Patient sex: F
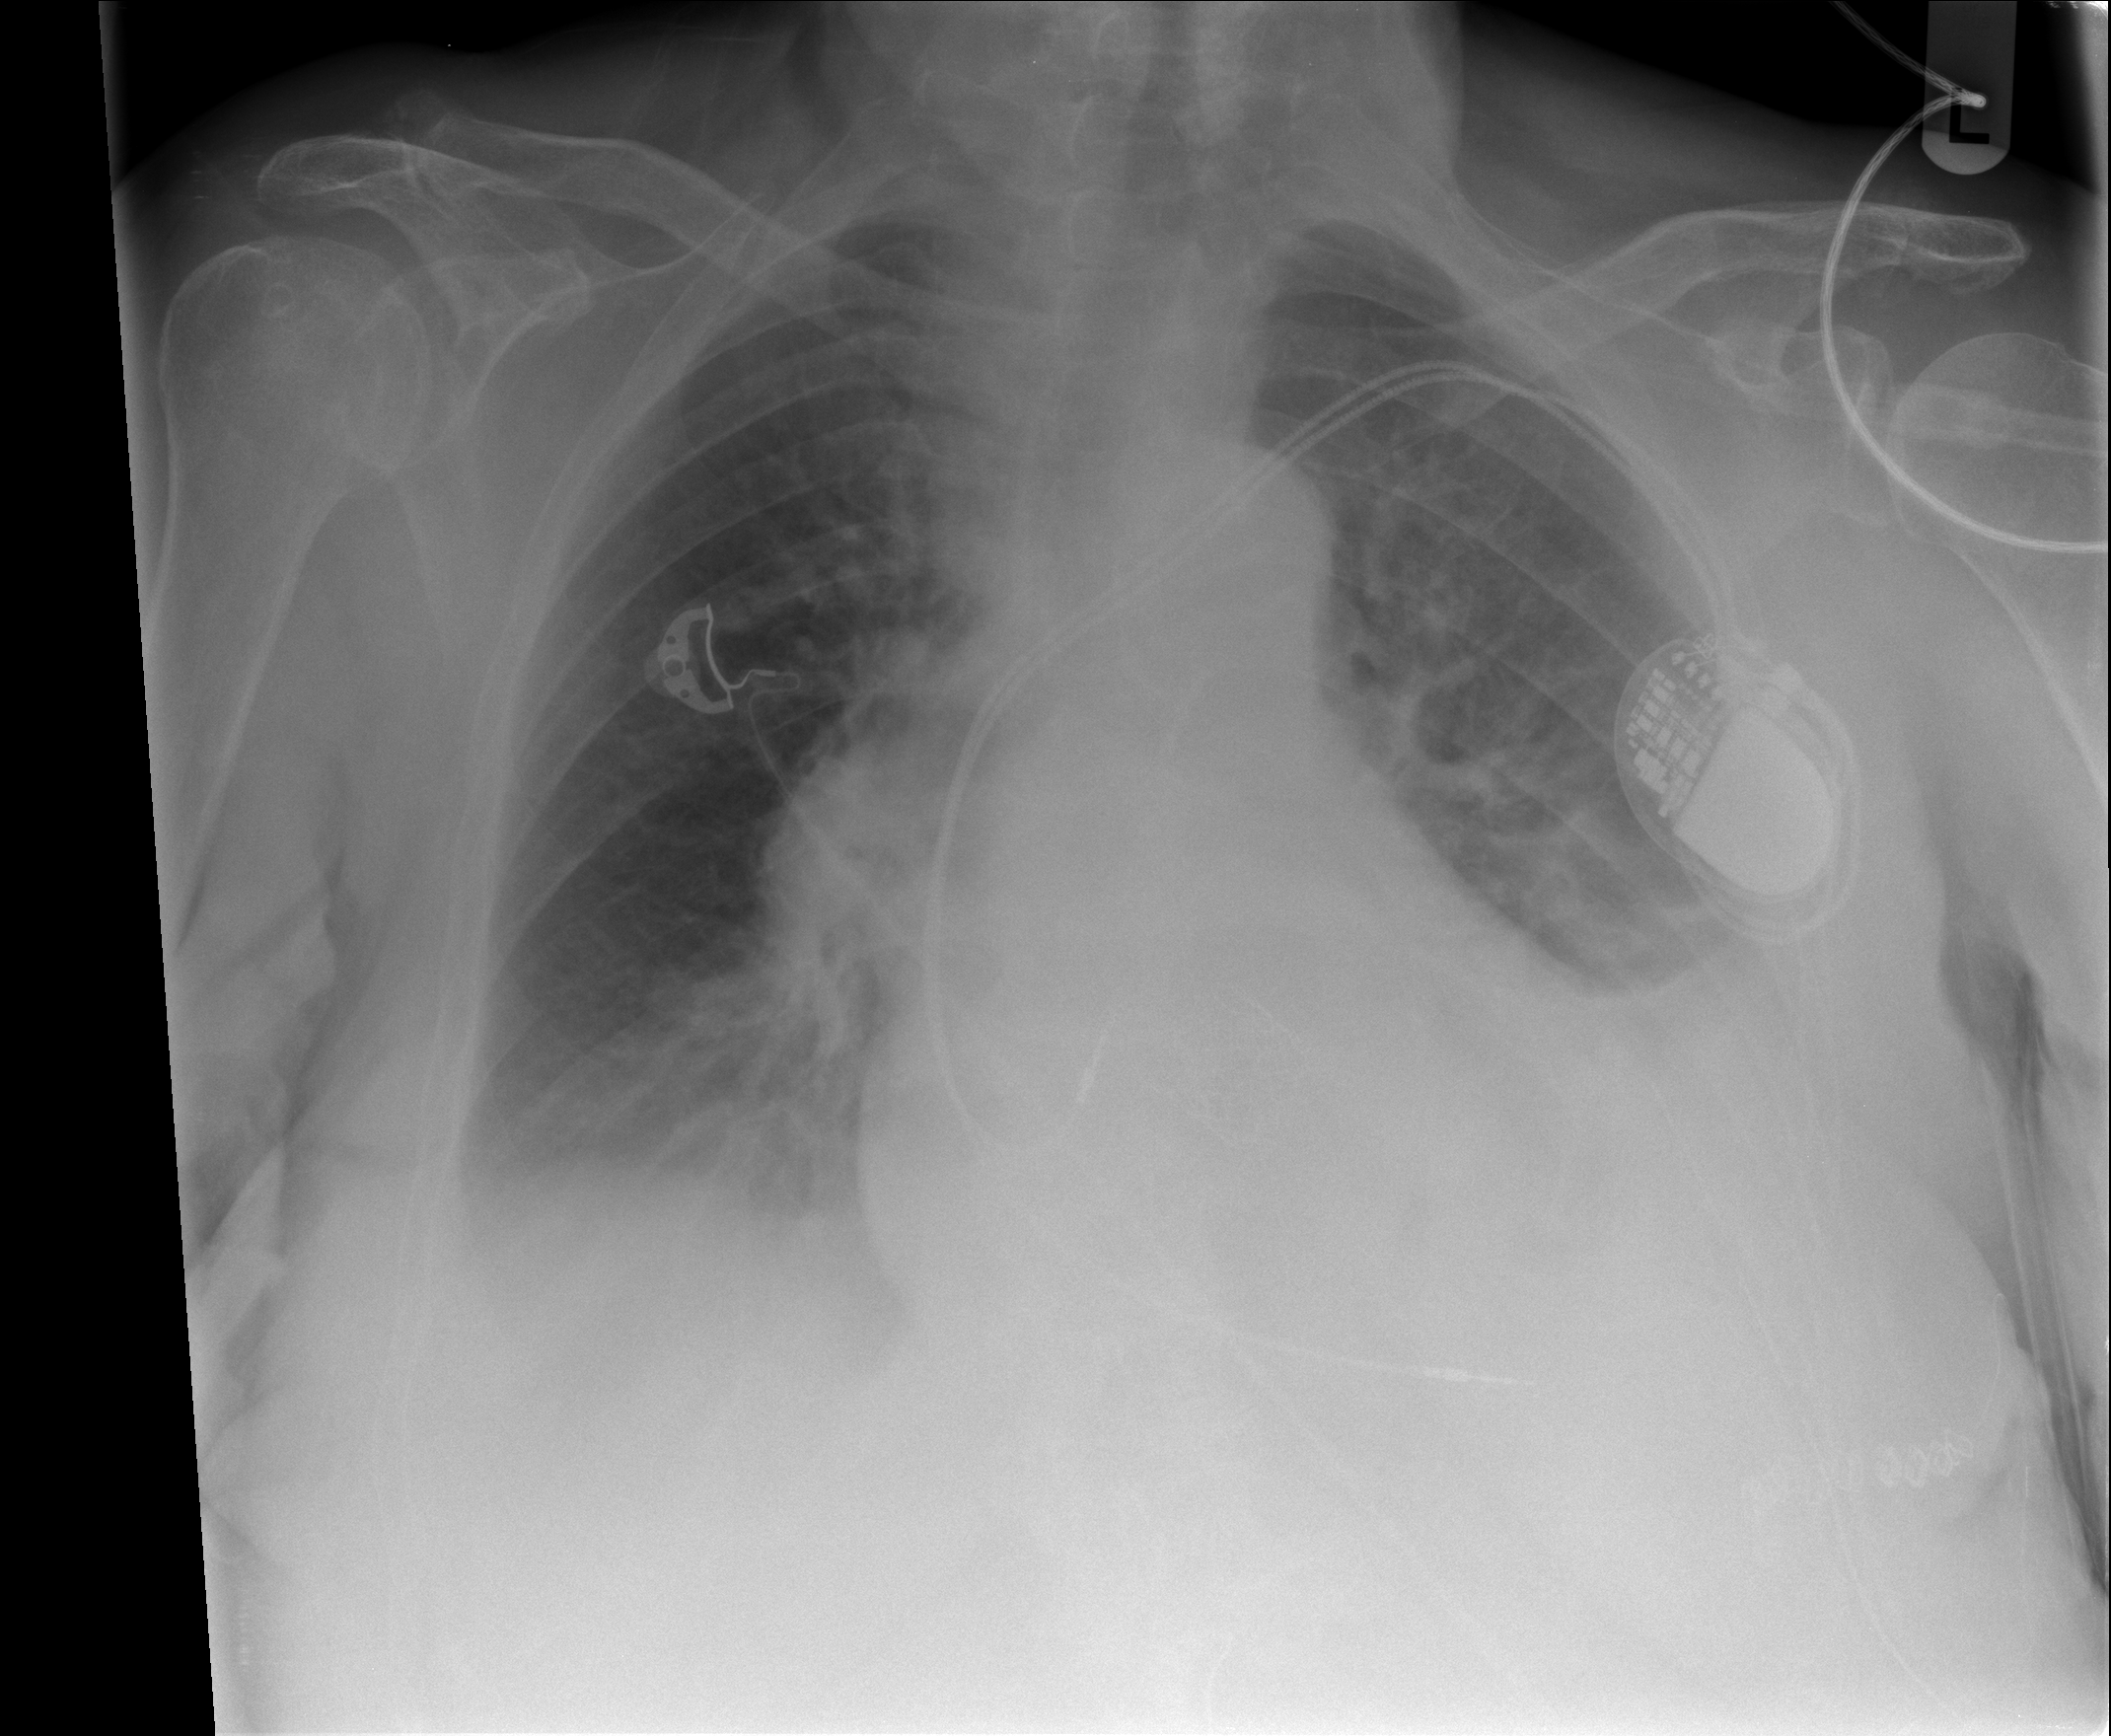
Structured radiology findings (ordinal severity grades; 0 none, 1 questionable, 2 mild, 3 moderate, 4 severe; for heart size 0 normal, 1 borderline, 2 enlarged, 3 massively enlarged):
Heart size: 2
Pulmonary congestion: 1
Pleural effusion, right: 2
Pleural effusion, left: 3
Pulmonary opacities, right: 0
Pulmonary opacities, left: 0
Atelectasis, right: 2
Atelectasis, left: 2